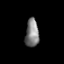
Tissue: prostate
Cell type: T cells
Senescence score: 0.1577
Nuclear area (px): 368
Mean DAPI intensity: 128.8125